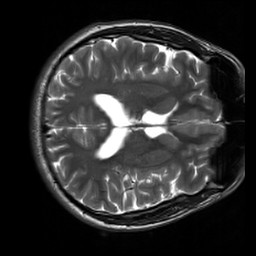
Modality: T2w
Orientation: axial
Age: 27
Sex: male
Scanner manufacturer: siemens
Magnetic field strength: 3 T
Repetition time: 7 s
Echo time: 0.09 s